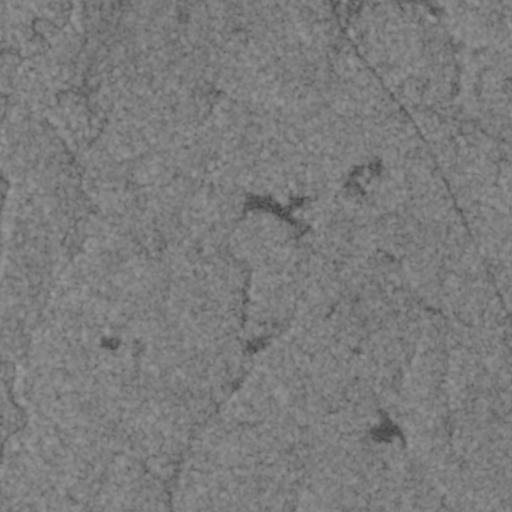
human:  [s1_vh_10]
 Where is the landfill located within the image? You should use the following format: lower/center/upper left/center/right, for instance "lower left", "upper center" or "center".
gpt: The landfill is located in the center left of the image.
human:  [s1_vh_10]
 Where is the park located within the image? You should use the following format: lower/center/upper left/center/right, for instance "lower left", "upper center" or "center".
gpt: The park is located in the upper right of the image.
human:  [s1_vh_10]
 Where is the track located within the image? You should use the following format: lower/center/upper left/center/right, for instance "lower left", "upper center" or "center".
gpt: There is no track in the image.

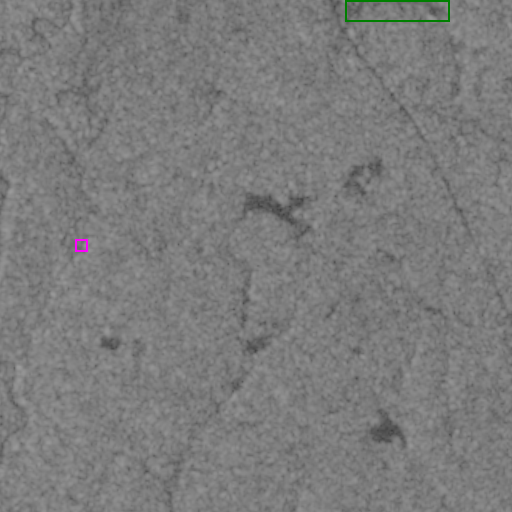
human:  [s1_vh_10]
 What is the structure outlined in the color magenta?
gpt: The structure outlined in magenta is a landfill.
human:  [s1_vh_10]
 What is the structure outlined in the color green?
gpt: The structure outlined in green is a park.
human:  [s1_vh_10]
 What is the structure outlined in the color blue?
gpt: There is no blue outline.